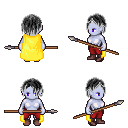
a pixel art fantasy rpg character, female body template, dark elf, purple skin, yellow cape, red pants, gray bangs hairstyle, maroon shoes, spear, four views (front, back, left, right), 2x2 character sprite sheet, small pixel art, hard edges, no anti-aliasing